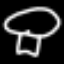
Label: mushroom